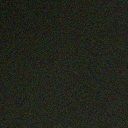
Screen state: off